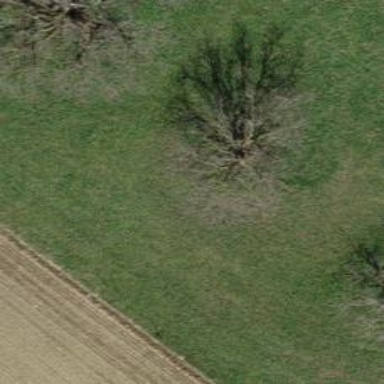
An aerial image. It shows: Deciduous tree with mixed leaves.